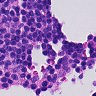
Metastatic tissue present: no